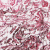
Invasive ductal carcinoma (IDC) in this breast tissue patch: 0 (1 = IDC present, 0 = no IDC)